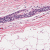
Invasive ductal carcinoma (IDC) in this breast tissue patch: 0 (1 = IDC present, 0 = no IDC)